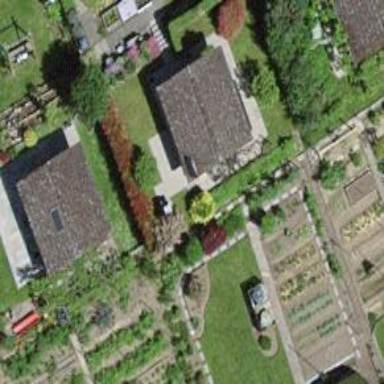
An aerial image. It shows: Allotment house.